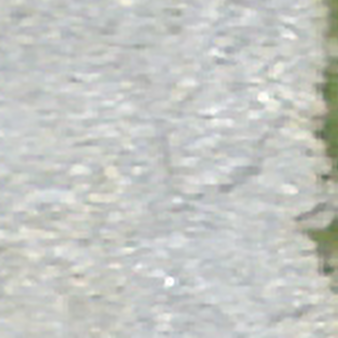
Label: other